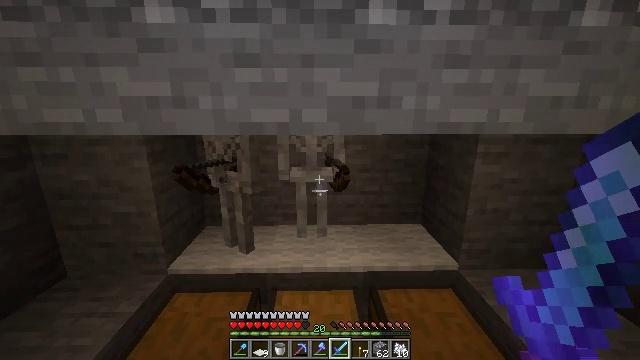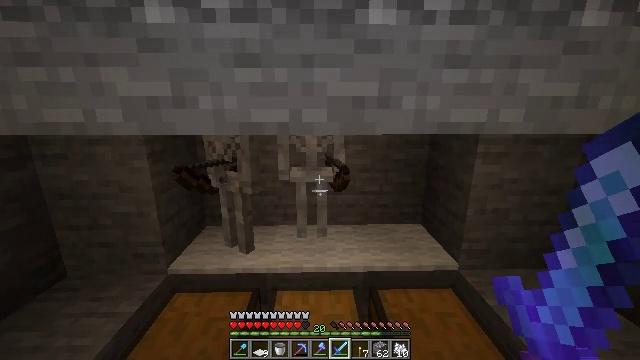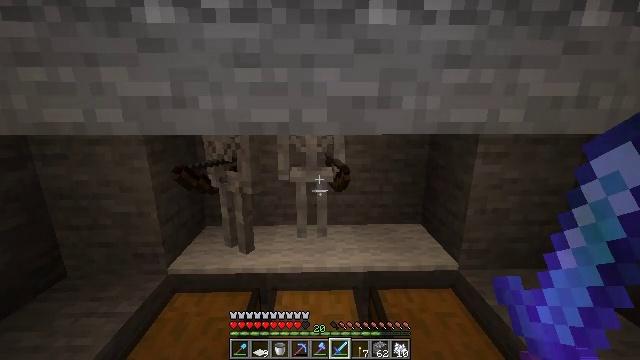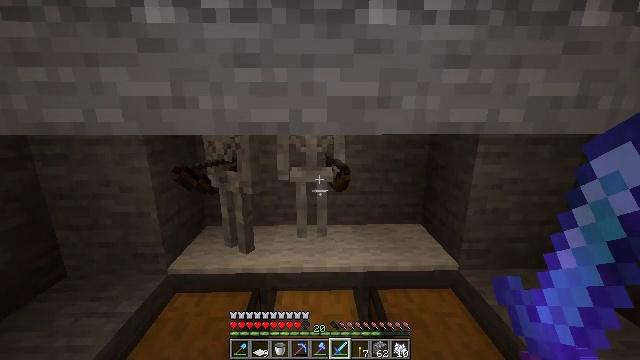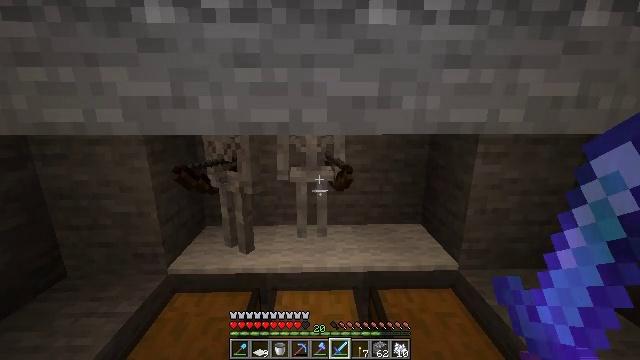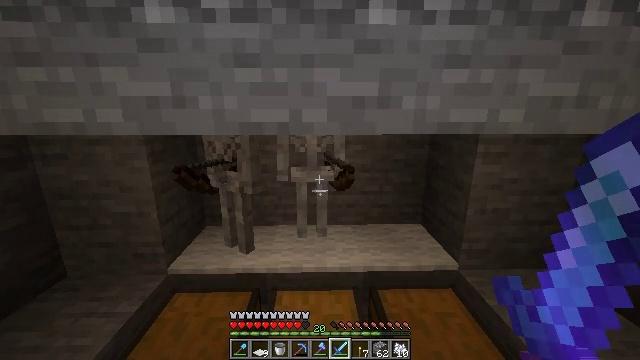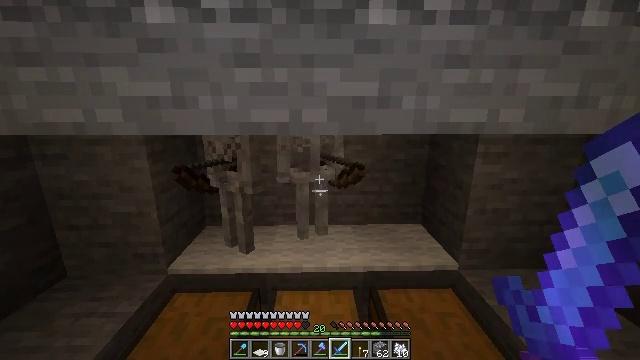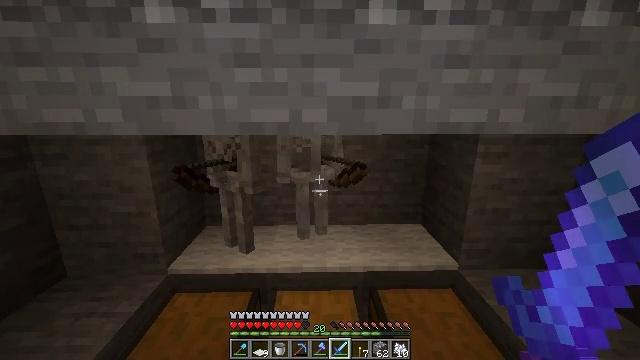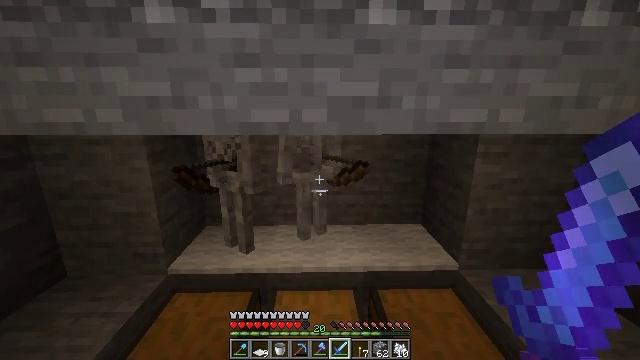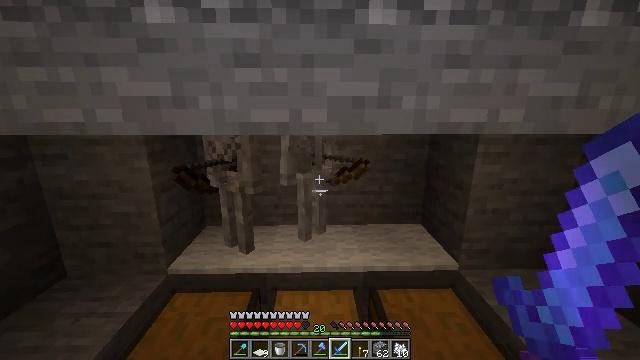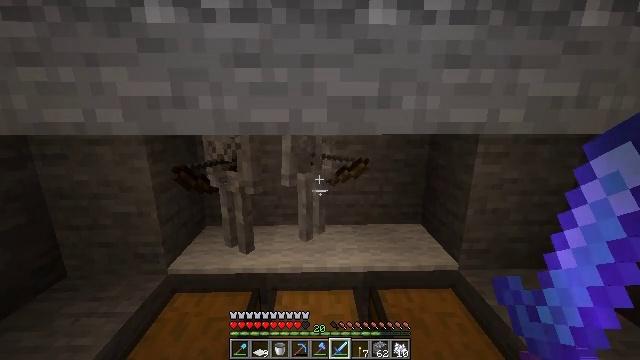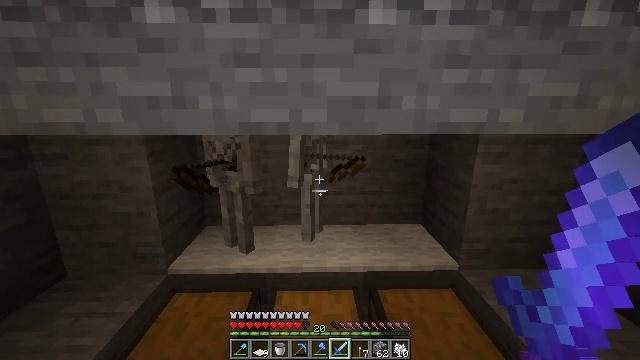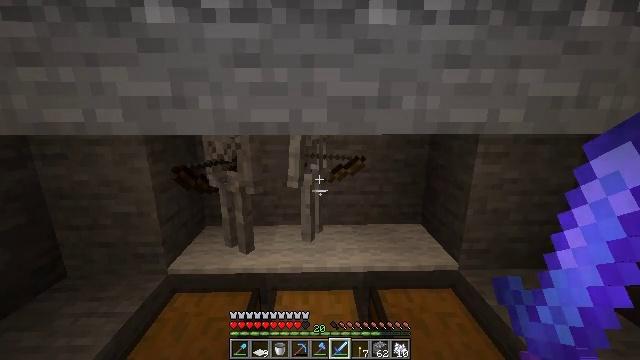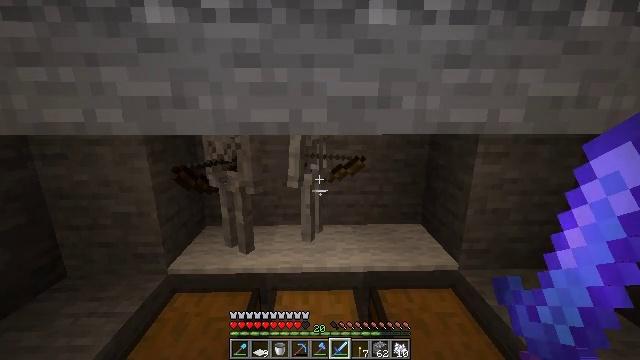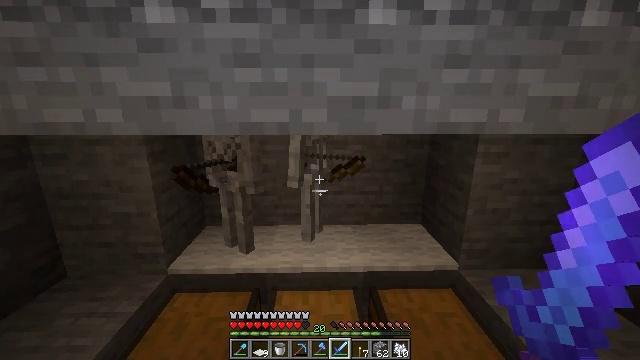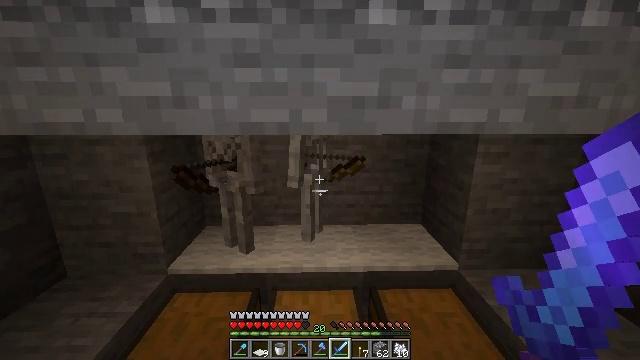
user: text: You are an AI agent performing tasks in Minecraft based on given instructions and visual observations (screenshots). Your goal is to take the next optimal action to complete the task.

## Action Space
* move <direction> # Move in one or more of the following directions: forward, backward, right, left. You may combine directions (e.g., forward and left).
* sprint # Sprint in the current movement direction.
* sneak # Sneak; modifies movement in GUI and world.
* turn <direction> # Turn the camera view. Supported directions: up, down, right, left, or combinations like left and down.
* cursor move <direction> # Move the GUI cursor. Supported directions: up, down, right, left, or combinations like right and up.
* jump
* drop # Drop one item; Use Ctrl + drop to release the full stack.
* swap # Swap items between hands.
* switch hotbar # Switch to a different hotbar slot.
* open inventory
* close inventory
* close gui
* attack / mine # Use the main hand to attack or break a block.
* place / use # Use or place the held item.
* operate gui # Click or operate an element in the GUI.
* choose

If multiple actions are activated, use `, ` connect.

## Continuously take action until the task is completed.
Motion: motion action
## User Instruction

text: Hunt the skeleton.
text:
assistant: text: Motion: no_op
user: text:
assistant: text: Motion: no_op
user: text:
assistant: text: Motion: no_op
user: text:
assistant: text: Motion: no_op
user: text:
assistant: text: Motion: no_op
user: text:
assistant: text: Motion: no_op
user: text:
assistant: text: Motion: no_op
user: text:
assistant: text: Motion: no_op
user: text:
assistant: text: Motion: no_op
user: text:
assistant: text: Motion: no_op
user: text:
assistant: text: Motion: no_op
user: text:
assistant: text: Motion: no_op
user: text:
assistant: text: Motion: no_op
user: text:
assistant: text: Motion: no_op
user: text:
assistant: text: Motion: no_op
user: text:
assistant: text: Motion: no_op
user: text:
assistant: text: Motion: no_op
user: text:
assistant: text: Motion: no_op
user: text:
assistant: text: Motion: no_op
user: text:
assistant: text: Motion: no_op
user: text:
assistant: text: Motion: no_op
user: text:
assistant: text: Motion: no_op
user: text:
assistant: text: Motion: no_op
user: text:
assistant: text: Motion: no_op
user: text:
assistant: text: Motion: no_op
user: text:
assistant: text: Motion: no_op
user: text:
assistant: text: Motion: no_op
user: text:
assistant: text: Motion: no_op
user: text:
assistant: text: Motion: no_op
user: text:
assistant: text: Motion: no_op